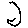
Label: moon